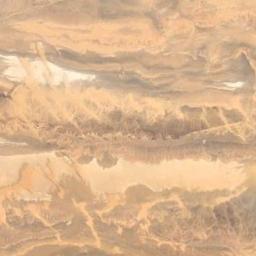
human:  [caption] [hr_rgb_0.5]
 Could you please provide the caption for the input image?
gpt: There are some bare rocks in this desert .

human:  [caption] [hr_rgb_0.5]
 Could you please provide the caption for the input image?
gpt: This is a yellow desert with wavy stripes .

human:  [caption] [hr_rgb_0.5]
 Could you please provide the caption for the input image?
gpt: There are yellow desert with lines of bare land .

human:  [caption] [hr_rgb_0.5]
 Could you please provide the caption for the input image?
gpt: The desert has yellow sand and the desert terrain is rugged .

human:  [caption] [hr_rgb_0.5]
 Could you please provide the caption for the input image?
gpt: A yellow desert covered with sand and bare land .